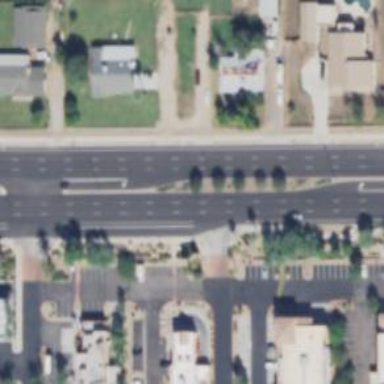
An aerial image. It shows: Secondary road with asphalt surface.